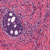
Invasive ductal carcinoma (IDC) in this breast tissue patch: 1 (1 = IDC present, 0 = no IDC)